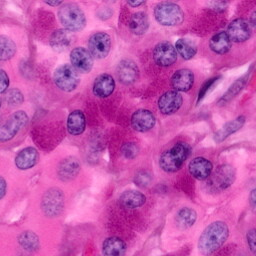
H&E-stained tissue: Pancreatic